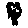
Label: flower